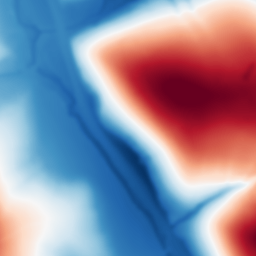
Category: multiscale
Decomposition family: dog_multiscale
Decomposition parameters: sigma_ratio: 2
n_scales: 6
base_sigma: 2
Upsampling method: lanczos
Upsampling parameters: scale: 4
Upsampling scale: 4